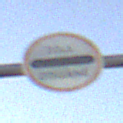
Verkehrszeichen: Zollstelle
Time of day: SunriseSunset
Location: Outdoor (RoadRail)
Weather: Clear
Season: NotSpecified
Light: Natural